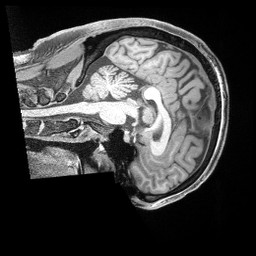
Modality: T1w
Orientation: sagittal
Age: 41
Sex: male
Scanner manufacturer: siemens
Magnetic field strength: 3 T
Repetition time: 2 s
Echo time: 0.00211 s